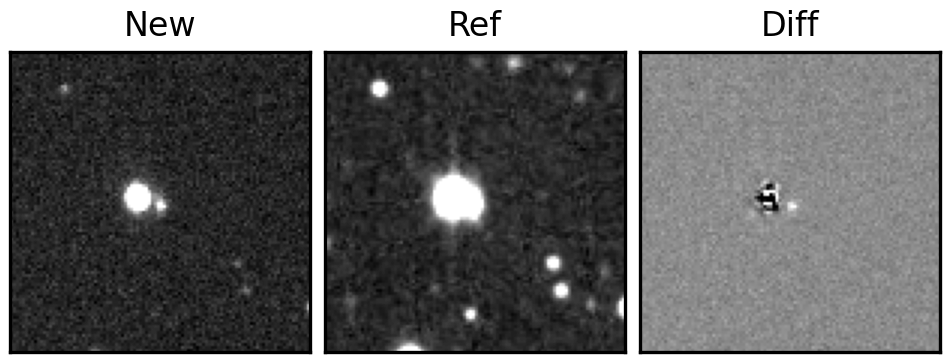
Label: real